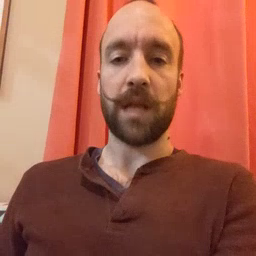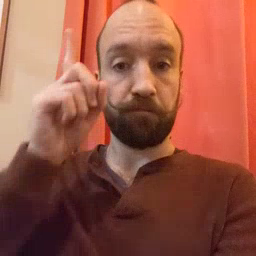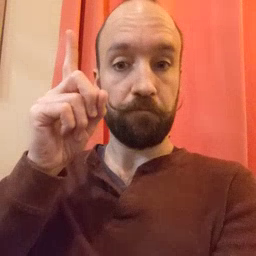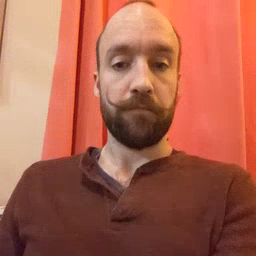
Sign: up